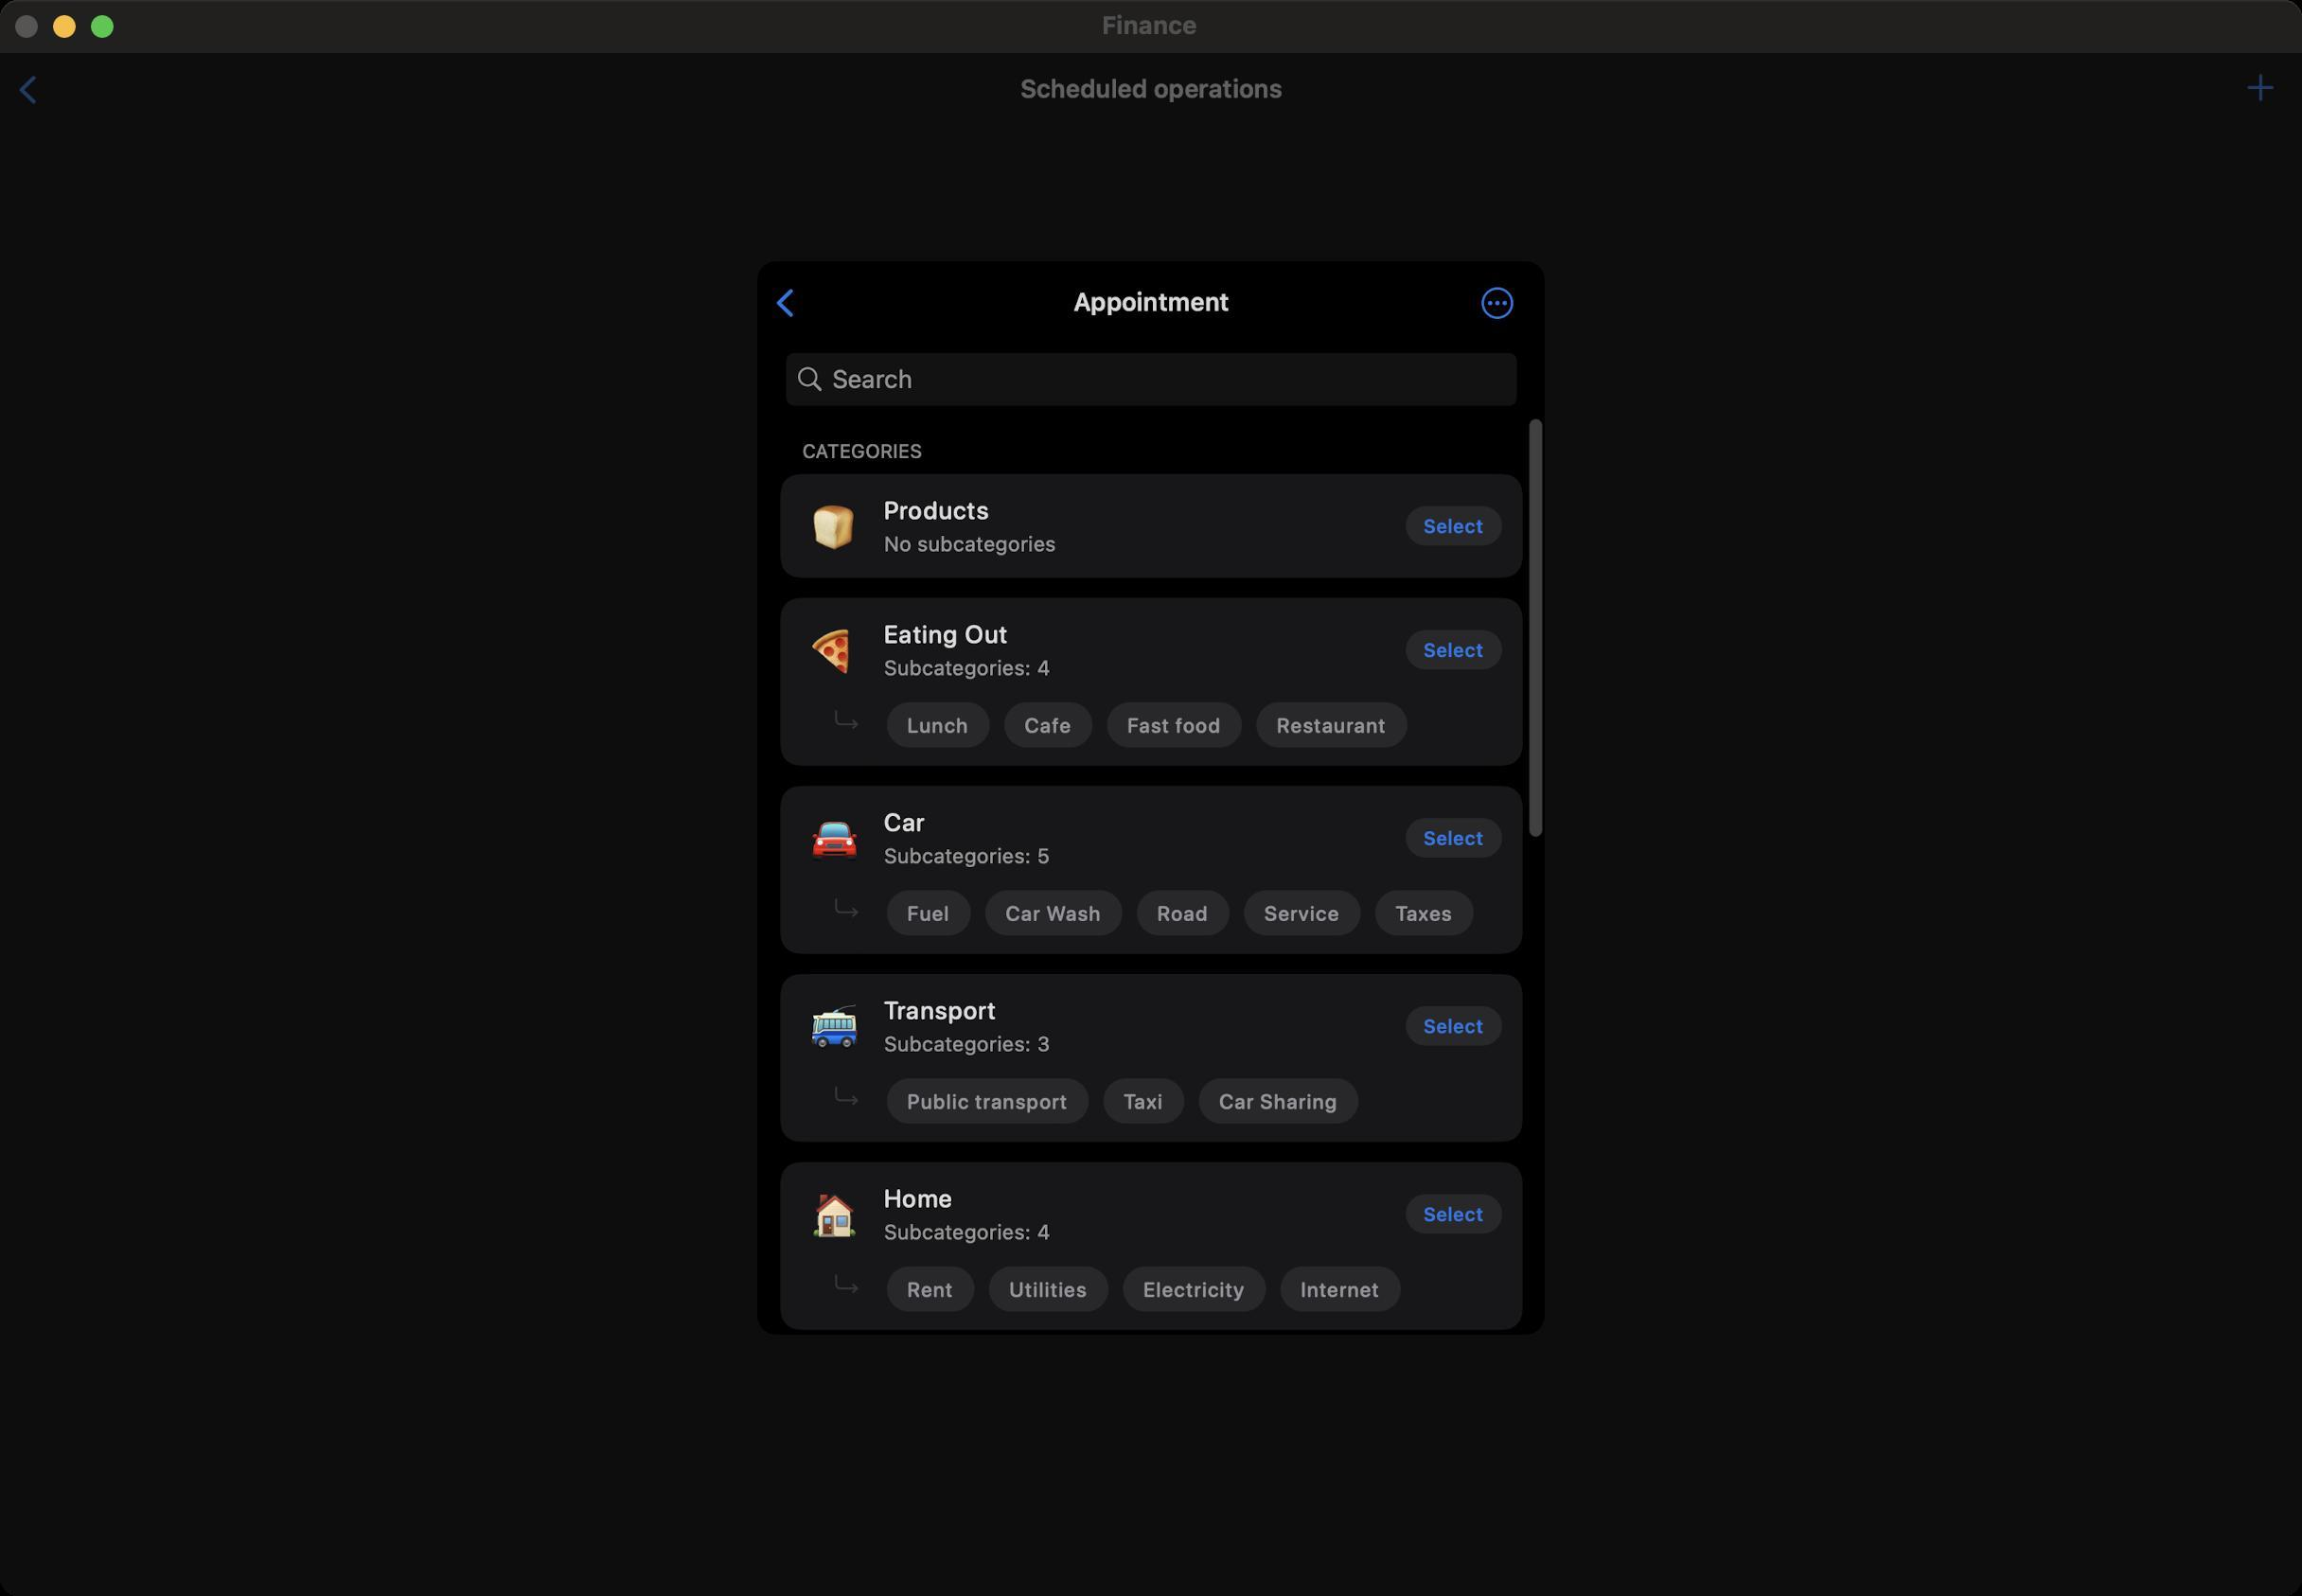
Accessibility tree:
{"name": "Finance", "role": "AXWindow", "description": null, "role_description": "standard window", "value": null, "position": "294.00;94.00", "size": "1216;843", "children": [{"name": null, "role": "AXGroup", "description": null, "role_description": "group", "value": null, "position": "0.00;0.00", "size": "1216;843", "children": [{"name": null, "role": "AXGroup", "description": null, "role_description": "group", "value": null, "position": "0.00;0.00", "size": "1217;843", "children": []}]}, {"name": null, "role": "AXButton", "description": null, "role_description": "close button", "value": null, "position": "7.00;6.00", "size": "14;16", "children": []}, {"name": null, "role": "AXButton", "description": null, "role_description": "zoom button", "value": null, "position": "47.00;6.00", "size": "14;16", "children": [{"name": null, "role": "AXGroup", "description": null, "role_description": "group", "value": null, "position": "47.00;6.00", "size": "14;16", "children": [{"name": null, "role": "AXGroup", "description": null, "role_description": "group", "value": null, "position": "47.00;6.00", "size": "14;16", "children": []}]}]}, {"name": null, "role": "AXButton", "description": null, "role_description": "minimize button", "value": null, "position": "27.00;6.00", "size": "14;16", "children": []}, {"name": null, "role": "AXStaticText", "description": null, "role_description": "text", "value": "Finance", "position": "580.00;5.00", "size": "55;16", "children": []}, {"name": null, "role": "AXSheet", "description": null, "role_description": "sheet", "value": null, "position": "400.00;138.00", "size": "416;567", "children": [{"name": null, "role": "AXGroup", "description": null, "role_description": "group", "value": null, "position": "400.00;138.00", "size": "416;567", "children": [{"name": null, "role": "AXGroup", "description": null, "role_description": "group", "value": null, "position": "400.00;138.00", "size": "417;567", "children": [{"name": null, "role": "AXGroup", "description": null, "role_description": "Nav bar", "value": null, "position": "400.00;138.00", "size": "417;82", "children": [{"name": null, "role": "AXButton", "description": "Add operation", "role_description": "back button", "value": null, "position": "400.00;142.62", "size": "34;34", "children": []}, {"name": null, "role": "AXHeading", "description": "Appointment", "role_description": "heading", "value": null, "position": "567.09;151.86", "size": "82;16", "children": []}, {"name": null, "role": "AXButton", "description": "More", "role_description": "button", "value": null, "position": "772.68;142.62", "size": "35;34", "children": []}, {"name": null, "role": "AXTextField", "description": "Search", "role_description": "search text field", "value": "", "position": "415.40;186.51", "size": "386;28", "children": []}]}, {"name": null, "role": "AXGroup", "description": null, "role_description": "group", "value": null, "position": "400.00;138.00", "size": "417;567", "children": [{"name": null, "role": "AXGroup", "description": null, "role_description": "group", "value": null, "position": "400.00;138.00", "size": "417;567", "children": [{"name": null, "role": "AXGroup", "description": null, "role_description": "collection", "value": null, "position": "400.00;138.00", "size": "417;567", "children": [{"name": null, "role": "AXStaticText", "description": "CATEGORIES", "role_description": "text", "value": null, "position": "423.87;231.94", "size": "369;12", "children": []}, {"name": null, "role": "AXGroup", "description": null, "role_description": "group", "value": null, "position": "412.32;250.42", "size": "392;55", "children": [{"name": null, "role": "AXStaticText", "description": "🍞", "role_description": "text", "value": null, "position": "427.72;264.28", "size": "27;28", "children": []}, {"name": null, "role": "AXGroup", "description": null, "role_description": "group", "value": null, "position": "466.99;261.97", "size": "272;32", "children": [{"name": null, "role": "AXStaticText", "description": "Products", "role_description": "text", "value": null, "position": "466.99;261.97", "size": "272;15", "children": []}, {"name": null, "role": "AXStaticText", "description": "No subcategories", "role_description": "text", "value": null, "position": "466.99;280.45", "size": "272;13", "children": []}]}, {"name": null, "role": "AXButton", "description": "Select", "role_description": "button", "value": null, "position": "742.65;267.36", "size": "51;21", "children": []}]}, {"name": null, "role": "AXGroup", "description": null, "role_description": "group", "value": null, "position": "412.32;315.87", "size": "392;89", "children": [{"name": null, "role": "AXStaticText", "description": "🍕", "role_description": "text", "value": null, "position": "427.72;329.73", "size": "27;28", "children": []}, {"name": null, "role": "AXGroup", "description": null, "role_description": "group", "value": null, "position": "466.99;327.42", "size": "272;32", "children": [{"name": null, "role": "AXStaticText", "description": "Eating Out", "role_description": "text", "value": null, "position": "466.99;327.42", "size": "272;15", "children": []}, {"name": null, "role": "AXStaticText", "description": "Subcategories: 4", "role_description": "text", "value": null, "position": "466.99;345.90", "size": "272;13", "children": []}]}, {"name": null, "role": "AXButton", "description": "Select", "role_description": "button", "value": null, "position": "742.65;332.81", "size": "51;21", "children": []}, {"name": null, "role": "AXGroup", "description": null, "role_description": "collection", "value": null, "position": "456.21;370.54", "size": "348;25", "children": [{"name": null, "role": "AXGroup", "description": null, "role_description": "group", "value": null, "position": "468.53;370.93", "size": "54;24", "children": [{"name": null, "role": "AXStaticText", "description": "Lunch", "role_description": "text", "value": null, "position": "479.31;376.32", "size": "33;13", "children": []}]}, {"name": null, "role": "AXGroup", "description": null, "role_description": "group", "value": null, "position": "530.51;370.93", "size": "47;24", "children": [{"name": null, "role": "AXStaticText", "description": "Cafe", "role_description": "text", "value": null, "position": "541.30;376.32", "size": "25;13", "children": []}]}, {"name": null, "role": "AXGroup", "description": null, "role_description": "group", "value": null, "position": "584.80;370.93", "size": "71;24", "children": [{"name": null, "role": "AXStaticText", "description": "Fast food", "role_description": "text", "value": null, "position": "595.58;376.32", "size": "50;13", "children": []}]}, {"name": null, "role": "AXGroup", "description": null, "role_description": "group", "value": null, "position": "663.73;370.93", "size": "80;24", "children": [{"name": null, "role": "AXStaticText", "description": "Restaurant", "role_description": "text", "value": null, "position": "674.50;376.32", "size": "58;13", "children": []}]}]}]}, {"name": null, "role": "AXGroup", "description": null, "role_description": "group", "value": null, "position": "412.32;415.20", "size": "392;89", "children": [{"name": null, "role": "AXStaticText", "description": "🚘", "role_description": "text", "value": null, "position": "427.72;429.06", "size": "27;28", "children": []}, {"name": null, "role": "AXGroup", "description": null, "role_description": "group", "value": null, "position": "466.99;426.75", "size": "272;32", "children": [{"name": null, "role": "AXStaticText", "description": "Car", "role_description": "text", "value": null, "position": "466.99;426.75", "size": "272;15", "children": []}, {"name": null, "role": "AXStaticText", "description": "Subcategories: 5", "role_description": "text", "value": null, "position": "466.99;445.23", "size": "272;13", "children": []}]}, {"name": null, "role": "AXButton", "description": "Select", "role_description": "button", "value": null, "position": "742.65;432.14", "size": "51;21", "children": []}, {"name": null, "role": "AXGroup", "description": null, "role_description": "collection", "value": null, "position": "456.21;469.87", "size": "348;25", "children": [{"name": null, "role": "AXGroup", "description": null, "role_description": "group", "value": null, "position": "468.53;470.25", "size": "44;24", "children": [{"name": null, "role": "AXStaticText", "description": "Fuel", "role_description": "text", "value": null, "position": "479.31;475.64", "size": "23;13", "children": []}]}, {"name": null, "role": "AXGroup", "description": null, "role_description": "group", "value": null, "position": "520.50;470.25", "size": "72;24", "children": [{"name": null, "role": "AXStaticText", "description": "Car Wash", "role_description": "text", "value": null, "position": "531.28;475.64", "size": "51;13", "children": []}]}, {"name": null, "role": "AXGroup", "description": null, "role_description": "group", "value": null, "position": "600.59;470.25", "size": "49;24", "children": [{"name": null, "role": "AXStaticText", "description": "Road", "role_description": "text", "value": null, "position": "611.37;475.64", "size": "27;13", "children": []}]}, {"name": null, "role": "AXGroup", "description": null, "role_description": "group", "value": null, "position": "657.18;470.25", "size": "62;24", "children": [{"name": null, "role": "AXStaticText", "description": "Service", "role_description": "text", "value": null, "position": "667.96;475.64", "size": "40;13", "children": []}]}, {"name": null, "role": "AXGroup", "description": null, "role_description": "group", "value": null, "position": "726.48;470.25", "size": "52;24", "children": [{"name": null, "role": "AXStaticText", "description": "Taxes", "role_description": "text", "value": null, "position": "737.26;475.64", "size": "30;13", "children": []}]}]}]}, {"name": null, "role": "AXGroup", "description": null, "role_description": "group", "value": null, "position": "412.32;514.53", "size": "392;89", "children": [{"name": null, "role": "AXStaticText", "description": "🚎", "role_description": "text", "value": null, "position": "427.72;528.39", "size": "27;28", "children": []}, {"name": null, "role": "AXGroup", "description": null, "role_description": "group", "value": null, "position": "466.99;526.08", "size": "272;32", "children": [{"name": null, "role": "AXStaticText", "description": "Transport", "role_description": "text", "value": null, "position": "466.99;526.08", "size": "272;15", "children": []}, {"name": null, "role": "AXStaticText", "description": "Subcategories: 3", "role_description": "text", "value": null, "position": "466.99;544.56", "size": "272;13", "children": []}]}, {"name": null, "role": "AXButton", "description": "Select", "role_description": "button", "value": null, "position": "742.65;531.47", "size": "51;21", "children": []}, {"name": null, "role": "AXGroup", "description": null, "role_description": "collection", "value": null, "position": "456.21;569.20", "size": "348;25", "children": [{"name": null, "role": "AXGroup", "description": null, "role_description": "group", "value": null, "position": "468.53;569.59", "size": "107;24", "children": [{"name": null, "role": "AXStaticText", "description": "Public transport", "role_description": "text", "value": null, "position": "479.31;574.98", "size": "85;13", "children": []}]}, {"name": null, "role": "AXGroup", "description": null, "role_description": "group", "value": null, "position": "582.88;569.59", "size": "43;24", "children": [{"name": null, "role": "AXStaticText", "description": "Taxi", "role_description": "text", "value": null, "position": "593.65;574.98", "size": "21;13", "children": []}]}, {"name": null, "role": "AXGroup", "description": null, "role_description": "group", "value": null, "position": "633.31;569.59", "size": "84;24", "children": [{"name": null, "role": "AXStaticText", "description": "Car Sharing", "role_description": "text", "value": null, "position": "644.09;574.98", "size": "63;13", "children": []}]}]}]}, {"name": null, "role": "AXGroup", "description": null, "role_description": "group", "value": null, "position": "412.32;613.86", "size": "392;89", "children": [{"name": null, "role": "AXStaticText", "description": "🏠", "role_description": "text", "value": null, "position": "427.72;627.72", "size": "27;28", "children": []}, {"name": null, "role": "AXGroup", "description": null, "role_description": "group", "value": null, "position": "466.99;625.41", "size": "272;32", "children": [{"name": null, "role": "AXStaticText", "description": "Home", "role_description": "text", "value": null, "position": "466.99;625.41", "size": "272;15", "children": []}, {"name": null, "role": "AXStaticText", "description": "Subcategories: 4", "role_description": "text", "value": null, "position": "466.99;643.89", "size": "272;13", "children": []}]}, {"name": null, "role": "AXButton", "description": "Select", "role_description": "button", "value": null, "position": "742.65;630.80", "size": "51;21", "children": []}, {"name": null, "role": "AXGroup", "description": null, "role_description": "collection", "value": null, "position": "456.21;668.53", "size": "348;25", "children": [{"name": null, "role": "AXGroup", "description": null, "role_description": "group", "value": null, "position": "468.53;668.91", "size": "46;24", "children": [{"name": null, "role": "AXStaticText", "description": "Rent", "role_description": "text", "value": null, "position": "479.31;674.31", "size": "25;13", "children": []}]}, {"name": null, "role": "AXGroup", "description": null, "role_description": "group", "value": null, "position": "522.43;668.91", "size": "63;24", "children": [{"name": null, "role": "AXStaticText", "description": "Utilities", "role_description": "text", "value": null, "position": "533.21;674.31", "size": "42;13", "children": []}]}, {"name": null, "role": "AXGroup", "description": null, "role_description": "group", "value": null, "position": "593.27;668.91", "size": "75;24", "children": [{"name": null, "role": "AXStaticText", "description": "Electricity", "role_description": "text", "value": null, "position": "604.05;674.31", "size": "54;13", "children": []}]}, {"name": null, "role": "AXGroup", "description": null, "role_description": "group", "value": null, "position": "676.43;668.91", "size": "64;24", "children": [{"name": null, "role": "AXStaticText", "description": "Internet", "role_description": "text", "value": null, "position": "687.21;674.31", "size": "42;13", "children": []}]}]}]}, {"name": null, "role": "AXGroup", "description": null, "role_description": "group", "value": null, "position": "412.32;713.19", "size": "392;89", "children": [{"name": null, "role": "AXStaticText", "description": "🎡", "role_description": "text", "value": null, "position": "427.72;727.05", "size": "27;28", "children": []}, {"name": null, "role": "AXGroup", "description": null, "role_description": "group", "value": null, "position": "466.99;724.74", "size": "272;32", "children": [{"name": null, "role": "AXStaticText", "description": "Entertainment", "role_description": "text", "value": null, "position": "466.99;724.74", "size": "272;15", "children": []}, {"name": null, "role": "AXStaticText", "description": "Subcategories: 4", "role_description": "text", "value": null, "position": "466.99;743.22", "size": "272;13", "children": []}]}, {"name": null, "role": "AXButton", "description": "Select", "role_description": "button", "value": null, "position": "742.65;730.13", "size": "51;21", "children": []}, {"name": null, "role": "AXGroup", "description": null, "role_description": "collection", "value": null, "position": "456.21;767.86", "size": "348;25", "children": [{"name": null, "role": "AXGroup", "description": null, "role_description": "group", "value": null, "position": "468.53;768.25", "size": "54;24", "children": [{"name": null, "role": "AXStaticText", "description": "Movie", "role_description": "text", "value": null, "position": "479.31;773.63", "size": "32;13", "children": []}]}, {"name": null, "role": "AXGroup", "description": null, "role_description": "group", "value": null, "position": "529.75;768.25", "size": "60;24", "children": [{"name": null, "role": "AXStaticText", "description": "Leisure", "role_description": "text", "value": null, "position": "540.52;773.63", "size": "39;13", "children": []}]}, {"name": null, "role": "AXGroup", "description": null, "role_description": "group", "value": null, "position": "597.89;768.25", "size": "40;24", "children": [{"name": null, "role": "AXStaticText", "description": "Bar", "role_description": "text", "value": null, "position": "608.67;773.63", "size": "18;13", "children": []}]}, {"name": null, "role": "AXGroup", "description": null, "role_description": "group", "value": null, "position": "645.25;768.25", "size": "47;24", "children": [{"name": null, "role": "AXStaticText", "description": "Club", "role_description": "text", "value": null, "position": "656.03;773.63", "size": "25;13", "children": []}]}]}]}]}]}]}]}]}]}, {"name": "Finance", "role": "AXWindow", "description": null, "role_description": "standard window", "value": null, "position": "294.00;94.00", "size": "1216;843", "children": [{"name": null, "role": "AXGroup", "description": null, "role_description": "group", "value": null, "position": "0.00;0.00", "size": "1216;843", "children": [{"name": null, "role": "AXGroup", "description": null, "role_description": "group", "value": null, "position": "0.00;0.00", "size": "1217;843", "children": []}]}, {"name": null, "role": "AXButton", "description": null, "role_description": "close button", "value": null, "position": "7.00;6.00", "size": "14;16", "children": []}, {"name": null, "role": "AXButton", "description": null, "role_description": "zoom button", "value": null, "position": "47.00;6.00", "size": "14;16", "children": [{"name": null, "role": "AXGroup", "description": null, "role_description": "group", "value": null, "position": "47.00;6.00", "size": "14;16", "children": [{"name": null, "role": "AXGroup", "description": null, "role_description": "group", "value": null, "position": "47.00;6.00", "size": "14;16", "children": []}]}]}, {"name": null, "role": "AXButton", "description": null, "role_description": "minimize button", "value": null, "position": "27.00;6.00", "size": "14;16", "children": []}, {"name": null, "role": "AXStaticText", "description": null, "role_description": "text", "value": "Finance", "position": "580.00;5.00", "size": "55;16", "children": []}, {"name": null, "role": "AXSheet", "description": null, "role_description": "sheet", "value": null, "position": "400.00;138.00", "size": "416;567", "children": [{"name": null, "role": "AXGroup", "description": null, "role_description": "group", "value": null, "position": "400.00;138.00", "size": "416;567", "children": [{"name": null, "role": "AXGroup", "description": null, "role_description": "group", "value": null, "position": "400.00;138.00", "size": "417;567", "children": [{"name": null, "role": "AXGroup", "description": null, "role_description": "Nav bar", "value": null, "position": "400.00;138.00", "size": "417;82", "children": [{"name": null, "role": "AXButton", "description": "Add operation", "role_description": "back button", "value": null, "position": "400.00;142.62", "size": "34;34", "children": []}, {"name": null, "role": "AXHeading", "description": "Appointment", "role_description": "heading", "value": null, "position": "567.09;151.86", "size": "82;16", "children": []}, {"name": null, "role": "AXButton", "description": "More", "role_description": "button", "value": null, "position": "772.68;142.62", "size": "35;34", "children": []}, {"name": null, "role": "AXTextField", "description": "Search", "role_description": "search text field", "value": "", "position": "415.40;186.51", "size": "386;28", "children": []}]}, {"name": null, "role": "AXGroup", "description": null, "role_description": "group", "value": null, "position": "400.00;138.00", "size": "417;567", "children": [{"name": null, "role": "AXGroup", "description": null, "role_description": "group", "value": null, "position": "400.00;138.00", "size": "417;567", "children": [{"name": null, "role": "AXGroup", "description": null, "role_description": "collection", "value": null, "position": "400.00;138.00", "size": "417;567", "children": [{"name": null, "role": "AXStaticText", "description": "CATEGORIES", "role_description": "text", "value": null, "position": "423.87;231.94", "size": "369;12", "children": []}, {"name": null, "role": "AXGroup", "description": null, "role_description": "group", "value": null, "position": "412.32;250.42", "size": "392;55", "children": [{"name": null, "role": "AXStaticText", "description": "🍞", "role_description": "text", "value": null, "position": "427.72;264.28", "size": "27;28", "children": []}, {"name": null, "role": "AXGroup", "description": null, "role_description": "group", "value": null, "position": "466.99;261.97", "size": "272;32", "children": [{"name": null, "role": "AXStaticText", "description": "Products", "role_description": "text", "value": null, "position": "466.99;261.97", "size": "272;15", "children": []}, {"name": null, "role": "AXStaticText", "description": "No subcategories", "role_description": "text", "value": null, "position": "466.99;280.45", "size": "272;13", "children": []}]}, {"name": null, "role": "AXButton", "description": "Select", "role_description": "button", "value": null, "position": "742.65;267.36", "size": "51;21", "children": []}]}, {"name": null, "role": "AXGroup", "description": null, "role_description": "group", "value": null, "position": "412.32;315.87", "size": "392;89", "children": [{"name": null, "role": "AXStaticText", "description": "🍕", "role_description": "text", "value": null, "position": "427.72;329.73", "size": "27;28", "children": []}, {"name": null, "role": "AXGroup", "description": null, "role_description": "group", "value": null, "position": "466.99;327.42", "size": "272;32", "children": [{"name": null, "role": "AXStaticText", "description": "Eating Out", "role_description": "text", "value": null, "position": "466.99;327.42", "size": "272;15", "children": []}, {"name": null, "role": "AXStaticText", "description": "Subcategories: 4", "role_description": "text", "value": null, "position": "466.99;345.90", "size": "272;13", "children": []}]}, {"name": null, "role": "AXButton", "description": "Select", "role_description": "button", "value": null, "position": "742.65;332.81", "size": "51;21", "children": []}, {"name": null, "role": "AXGroup", "description": null, "role_description": "collection", "value": null, "position": "456.21;370.54", "size": "348;25", "children": [{"name": null, "role": "AXGroup", "description": null, "role_description": "group", "value": null, "position": "468.53;370.93", "size": "54;24", "children": [{"name": null, "role": "AXStaticText", "description": "Lunch", "role_description": "text", "value": null, "position": "479.31;376.32", "size": "33;13", "children": []}]}, {"name": null, "role": "AXGroup", "description": null, "role_description": "group", "value": null, "position": "530.51;370.93", "size": "47;24", "children": [{"name": null, "role": "AXStaticText", "description": "Cafe", "role_description": "text", "value": null, "position": "541.30;376.32", "size": "25;13", "children": []}]}, {"name": null, "role": "AXGroup", "description": null, "role_description": "group", "value": null, "position": "584.80;370.93", "size": "71;24", "children": [{"name": null, "role": "AXStaticText", "description": "Fast food", "role_description": "text", "value": null, "position": "595.58;376.32", "size": "50;13", "children": []}]}, {"name": null, "role": "AXGroup", "description": null, "role_description": "group", "value": null, "position": "663.73;370.93", "size": "80;24", "children": [{"name": null, "role": "AXStaticText", "description": "Restaurant", "role_description": "text", "value": null, "position": "674.50;376.32", "size": "58;13", "children": []}]}]}]}, {"name": null, "role": "AXGroup", "description": null, "role_description": "group", "value": null, "position": "412.32;415.20", "size": "392;89", "children": [{"name": null, "role": "AXStaticText", "description": "🚘", "role_description": "text", "value": null, "position": "427.72;429.06", "size": "27;28", "children": []}, {"name": null, "role": "AXGroup", "description": null, "role_description": "group", "value": null, "position": "466.99;426.75", "size": "272;32", "children": [{"name": null, "role": "AXStaticText", "description": "Car", "role_description": "text", "value": null, "position": "466.99;426.75", "size": "272;15", "children": []}, {"name": null, "role": "AXStaticText", "description": "Subcategories: 5", "role_description": "text", "value": null, "position": "466.99;445.23", "size": "272;13", "children": []}]}, {"name": null, "role": "AXButton", "description": "Select", "role_description": "button", "value": null, "position": "742.65;432.14", "size": "51;21", "children": []}, {"name": null, "role": "AXGroup", "description": null, "role_description": "collection", "value": null, "position": "456.21;469.87", "size": "348;25", "children": [{"name": null, "role": "AXGroup", "description": null, "role_description": "group", "value": null, "position": "468.53;470.25", "size": "44;24", "children": [{"name": null, "role": "AXStaticText", "description": "Fuel", "role_description": "text", "value": null, "position": "479.31;475.64", "size": "23;13", "children": []}]}, {"name": null, "role": "AXGroup", "description": null, "role_description": "group", "value": null, "position": "520.50;470.25", "size": "72;24", "children": [{"name": null, "role": "AXStaticText", "description": "Car Wash", "role_description": "text", "value": null, "position": "531.28;475.64", "size": "51;13", "children": []}]}, {"name": null, "role": "AXGroup", "description": null, "role_description": "group", "value": null, "position": "600.59;470.25", "size": "49;24", "children": [{"name": null, "role": "AXStaticText", "description": "Road", "role_description": "text", "value": null, "position": "611.37;475.64", "size": "27;13", "children": []}]}, {"name": null, "role": "AXGroup", "description": null, "role_description": "group", "value": null, "position": "657.18;470.25", "size": "62;24", "children": [{"name": null, "role": "AXStaticText", "description": "Service", "role_description": "text", "value": null, "position": "667.96;475.64", "size": "40;13", "children": []}]}, {"name": null, "role": "AXGroup", "description": null, "role_description": "group", "value": null, "position": "726.48;470.25", "size": "52;24", "children": [{"name": null, "role": "AXStaticText", "description": "Taxes", "role_description": "text", "value": null, "position": "737.26;475.64", "size": "30;13", "children": []}]}]}]}, {"name": null, "role": "AXGroup", "description": null, "role_description": "group", "value": null, "position": "412.32;514.53", "size": "392;89", "children": [{"name": null, "role": "AXStaticText", "description": "🚎", "role_description": "text", "value": null, "position": "427.72;528.39", "size": "27;28", "children": []}, {"name": null, "role": "AXGroup", "description": null, "role_description": "group", "value": null, "position": "466.99;526.08", "size": "272;32", "children": [{"name": null, "role": "AXStaticText", "description": "Transport", "role_description": "text", "value": null, "position": "466.99;526.08", "size": "272;15", "children": []}, {"name": null, "role": "AXStaticText", "description": "Subcategories: 3", "role_description": "text", "value": null, "position": "466.99;544.56", "size": "272;13", "children": []}]}, {"name": null, "role": "AXButton", "description": "Select", "role_description": "button", "value": null, "position": "742.65;531.47", "size": "51;21", "children": []}, {"name": null, "role": "AXGroup", "description": null, "role_description": "collection", "value": null, "position": "456.21;569.20", "size": "348;25", "children": [{"name": null, "role": "AXGroup", "description": null, "role_description": "group", "value": null, "position": "468.53;569.59", "size": "107;24", "children": [{"name": null, "role": "AXStaticText", "description": "Public transport", "role_description": "text", "value": null, "position": "479.31;574.98", "size": "85;13", "children": []}]}, {"name": null, "role": "AXGroup", "description": null, "role_description": "group", "value": null, "position": "582.88;569.59", "size": "43;24", "children": [{"name": null, "role": "AXStaticText", "description": "Taxi", "role_description": "text", "value": null, "position": "593.65;574.98", "size": "21;13", "children": []}]}, {"name": null, "role": "AXGroup", "description": null, "role_description": "group", "value": null, "position": "633.31;569.59", "size": "84;24", "children": [{"name": null, "role": "AXStaticText", "description": "Car Sharing", "role_description": "text", "value": null, "position": "644.09;574.98", "size": "63;13", "children": []}]}]}]}, {"name": null, "role": "AXGroup", "description": null, "role_description": "group", "value": null, "position": "412.32;613.86", "size": "392;89", "children": [{"name": null, "role": "AXStaticText", "description": "🏠", "role_description": "text", "value": null, "position": "427.72;627.72", "size": "27;28", "children": []}, {"name": null, "role": "AXGroup", "description": null, "role_description": "group", "value": null, "position": "466.99;625.41", "size": "272;32", "children": [{"name": null, "role": "AXStaticText", "description": "Home", "role_description": "text", "value": null, "position": "466.99;625.41", "size": "272;15", "children": []}, {"name": null, "role": "AXStaticText", "description": "Subcategories: 4", "role_description": "text", "value": null, "position": "466.99;643.89", "size": "272;13", "children": []}]}, {"name": null, "role": "AXButton", "description": "Select", "role_description": "button", "value": null, "position": "742.65;630.80", "size": "51;21", "children": []}, {"name": null, "role": "AXGroup", "description": null, "role_description": "collection", "value": null, "position": "456.21;668.53", "size": "348;25", "children": [{"name": null, "role": "AXGroup", "description": null, "role_description": "group", "value": null, "position": "468.53;668.91", "size": "46;24", "children": [{"name": null, "role": "AXStaticText", "description": "Rent", "role_description": "text", "value": null, "position": "479.31;674.31", "size": "25;13", "children": []}]}, {"name": null, "role": "AXGroup", "description": null, "role_description": "group", "value": null, "position": "522.43;668.91", "size": "63;24", "children": [{"name": null, "role": "AXStaticText", "description": "Utilities", "role_description": "text", "value": null, "position": "533.21;674.31", "size": "42;13", "children": []}]}, {"name": null, "role": "AXGroup", "description": null, "role_description": "group", "value": null, "position": "593.27;668.91", "size": "75;24", "children": [{"name": null, "role": "AXStaticText", "description": "Electricity", "role_description": "text", "value": null, "position": "604.05;674.31", "size": "54;13", "children": []}]}, {"name": null, "role": "AXGroup", "description": null, "role_description": "group", "value": null, "position": "676.43;668.91", "size": "64;24", "children": [{"name": null, "role": "AXStaticText", "description": "Internet", "role_description": "text", "value": null, "position": "687.21;674.31", "size": "42;13", "children": []}]}]}]}, {"name": null, "role": "AXGroup", "description": null, "role_description": "group", "value": null, "position": "412.32;713.19", "size": "392;89", "children": [{"name": null, "role": "AXStaticText", "description": "🎡", "role_description": "text", "value": null, "position": "427.72;727.05", "size": "27;28", "children": []}, {"name": null, "role": "AXGroup", "description": null, "role_description": "group", "value": null, "position": "466.99;724.74", "size": "272;32", "children": [{"name": null, "role": "AXStaticText", "description": "Entertainment", "role_description": "text", "value": null, "position": "466.99;724.74", "size": "272;15", "children": []}, {"name": null, "role": "AXStaticText", "description": "Subcategories: 4", "role_description": "text", "value": null, "position": "466.99;743.22", "size": "272;13", "children": []}]}, {"name": null, "role": "AXButton", "description": "Select", "role_description": "button", "value": null, "position": "742.65;730.13", "size": "51;21", "children": []}, {"name": null, "role": "AXGroup", "description": null, "role_description": "collection", "value": null, "position": "456.21;767.86", "size": "348;25", "children": [{"name": null, "role": "AXGroup", "description": null, "role_description": "group", "value": null, "position": "468.53;768.25", "size": "54;24", "children": [{"name": null, "role": "AXStaticText", "description": "Movie", "role_description": "text", "value": null, "position": "479.31;773.63", "size": "32;13", "children": []}]}, {"name": null, "role": "AXGroup", "description": null, "role_description": "group", "value": null, "position": "529.75;768.25", "size": "60;24", "children": [{"name": null, "role": "AXStaticText", "description": "Leisure", "role_description": "text", "value": null, "position": "540.52;773.63", "size": "39;13", "children": []}]}, {"name": null, "role": "AXGroup", "description": null, "role_description": "group", "value": null, "position": "597.89;768.25", "size": "40;24", "children": [{"name": null, "role": "AXStaticText", "description": "Bar", "role_description": "text", "value": null, "position": "608.67;773.63", "size": "18;13", "children": []}]}, {"name": null, "role": "AXGroup", "description": null, "role_description": "group", "value": null, "position": "645.25;768.25", "size": "47;24", "children": [{"name": null, "role": "AXStaticText", "description": "Club", "role_description": "text", "value": null, "position": "656.03;773.63", "size": "25;13", "children": []}]}]}]}]}]}]}]}]}]}]}]}